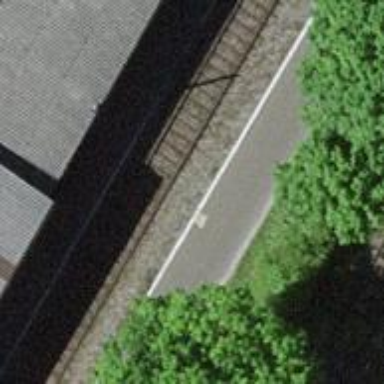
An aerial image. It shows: Railway yard with one track.